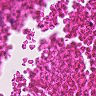
Metastatic tissue present: no